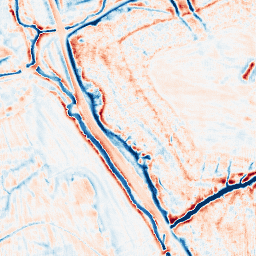
Category: edge_preserving
Decomposition family: bilateral
Decomposition parameters: d: 15
sigma_color: 50
sigma_space: 150
Upsampling method: fft_zeropad
Upsampling parameters: scale: 4
Upsampling scale: 4